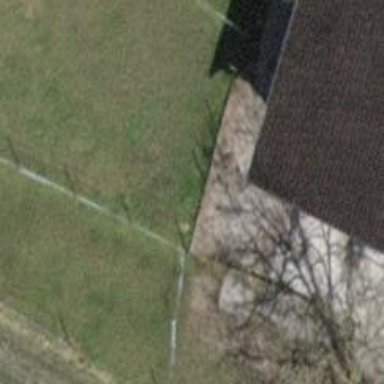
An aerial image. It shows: Fence.